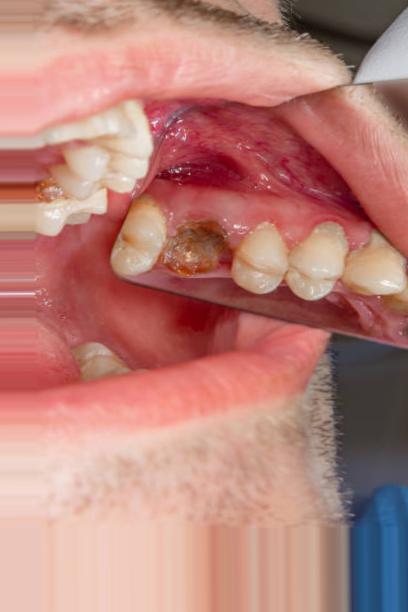
Condition: Caries